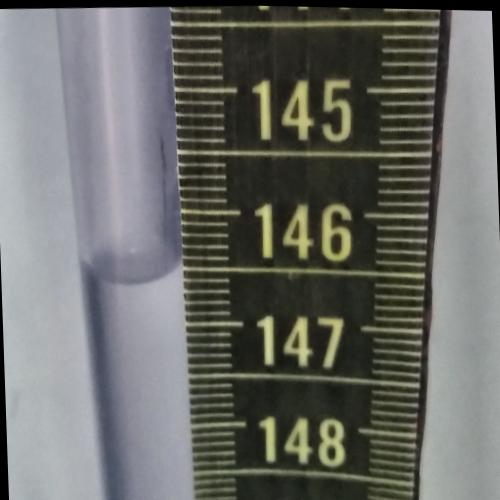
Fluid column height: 146.5 cm